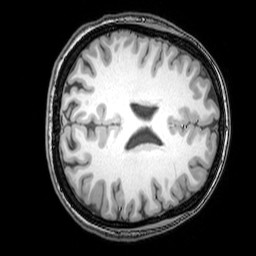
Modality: T1w
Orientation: axial
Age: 24
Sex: female
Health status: healthy
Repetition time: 0.081 s
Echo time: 0.037 s